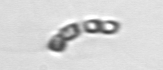
Label: Chaetoceros